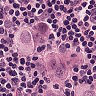
Metastatic tissue present: yes